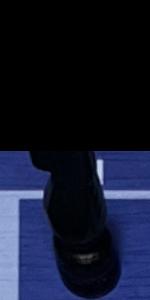
Label: Knight_Black